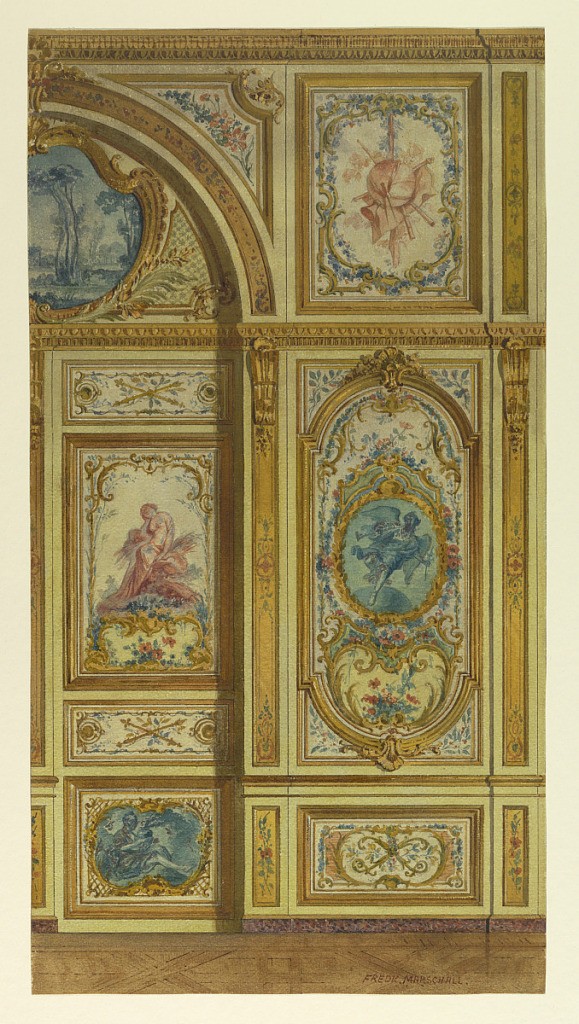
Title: Section of wall, Council chamber of Louis XV
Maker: Frederick Marschall
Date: ca. 1885
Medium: Brush and watercolor, tempera on heavy paper
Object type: Drawing
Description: Section of wall, with painted panels of flowers, figures, trophies, in rococo manner. Left, portion of doorway recess; upper portion, semicircular with painted landscape in blue tones.